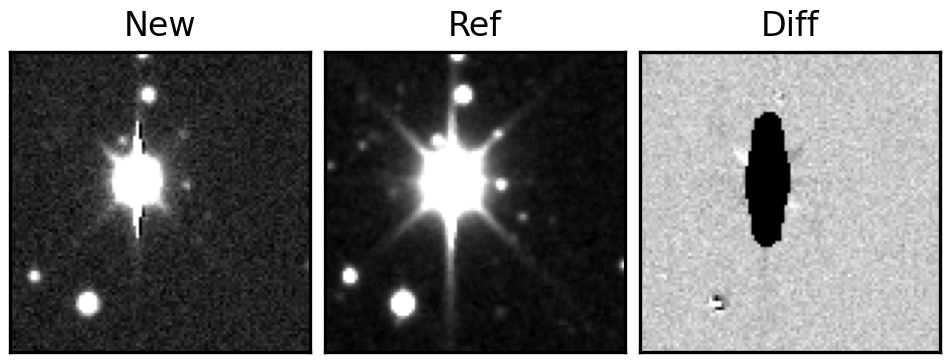
Label: bogus